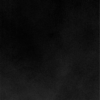
Label: dusty